Question: I have a 3 node cluster in MarkLogic 7. I have created a database "sample-db" which has the following forests:
1. sample-db-01 hosted on node-1
2. sample-db-02 hosted on node-2
3. sample-db-03 hosted on node-3
Now, from the I run the following FLWOR expression:
'''
for $i in 1 to 20000
return
xdmp:spawn-function(function(){
xdmp:document-insert(xs:string($i), <sample>{xdmp:host-name()}</sample>),
xdmp:commit()
},
<options xmlns="xdmp:eval">
<transaction-mode>update</transaction-mode>
</options>)
'''
The above expression inserts 20000 documents in the "sample-db". when I look at the Task Server status I can see that only is being used to process the tasks queued in the Task Server.

Is there any configuration or code change with which I can make all the three nodes participate in processing the queued tasks?
Thanks!
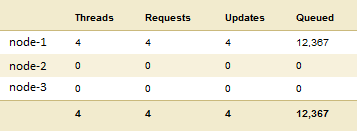
Answer: I am afraid Mike is right. Spawns and evals always run against the current host. Depending on your underlying need there are other ways to go about with this. If you are interested in spreading ingest load, with transformation, you could consider using MLCP. An alternative could be to use CPF or post-commit triggers. Those run against the host that manages the forest in which a doc ends up in.
You could also try to create a custom endpoint in ML and do http calls to that to have the spawns spread across the cluster, but I think I personally would probably prefer one of the other alternatives I mentioned.
HTH!